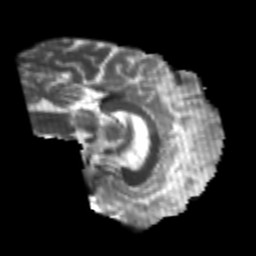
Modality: T2w
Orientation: sagittal
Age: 26
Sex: male
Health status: healthy
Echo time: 0.074 s